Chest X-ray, AP view. Patient: 17 years old, sex F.
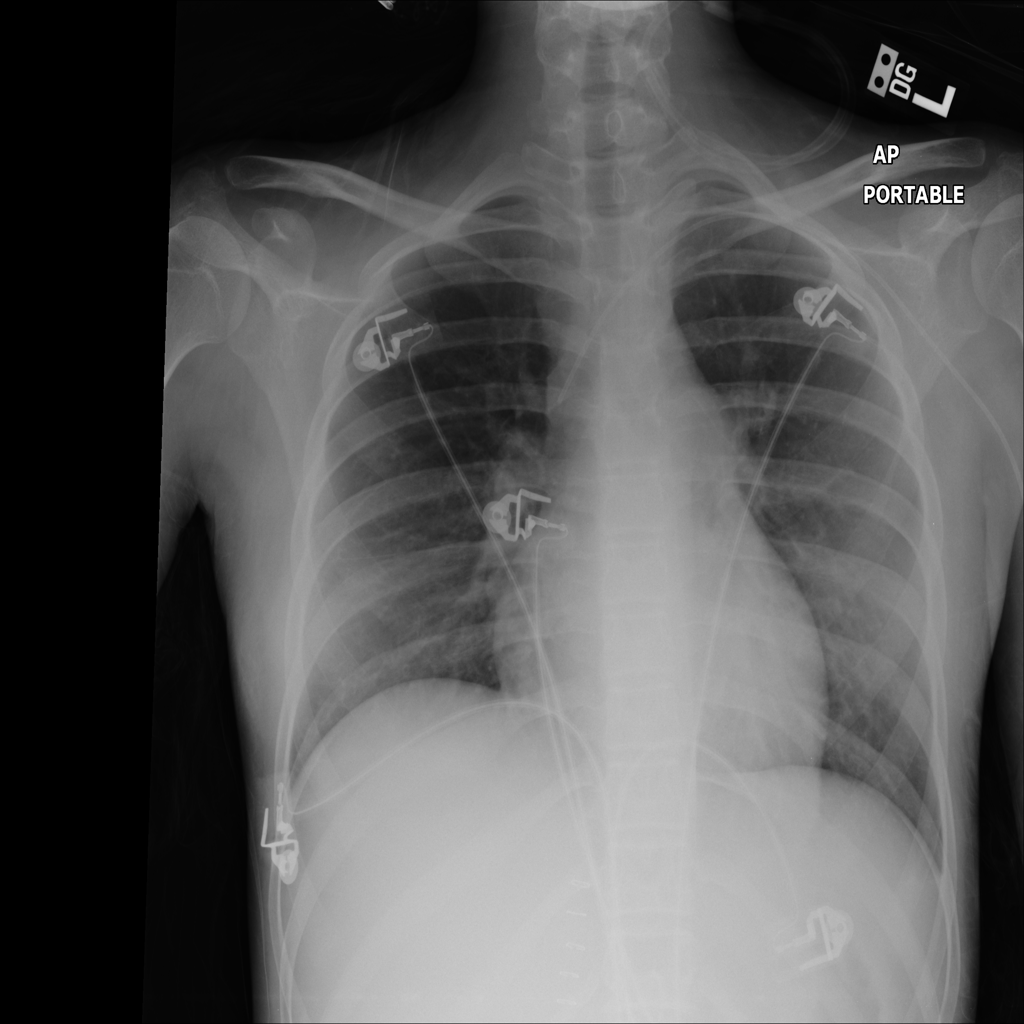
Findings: No Finding